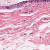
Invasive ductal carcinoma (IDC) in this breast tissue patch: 0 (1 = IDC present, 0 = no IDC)